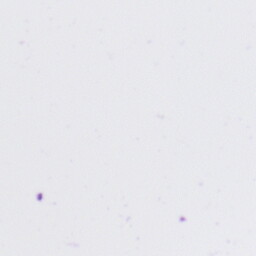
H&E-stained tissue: Tonsil